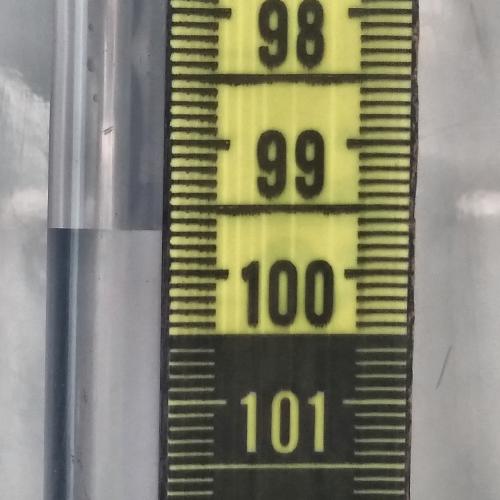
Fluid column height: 99.7 cm